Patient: sex M, age 61
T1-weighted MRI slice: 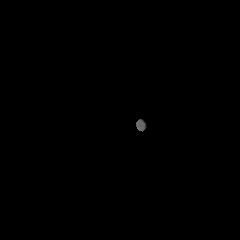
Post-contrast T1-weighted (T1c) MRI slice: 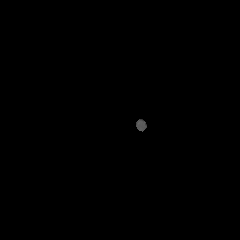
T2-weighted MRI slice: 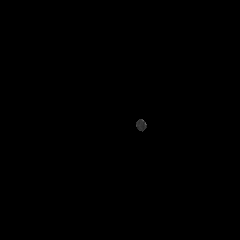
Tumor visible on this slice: no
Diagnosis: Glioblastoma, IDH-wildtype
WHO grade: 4